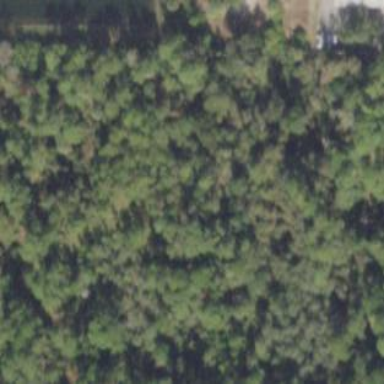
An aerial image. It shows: Mixed leaf woodland.